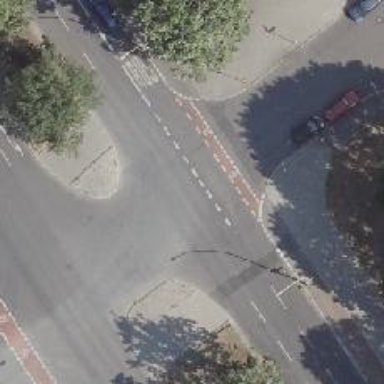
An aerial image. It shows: Secondary road with asphalt surface and cycle track on the right.